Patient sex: F
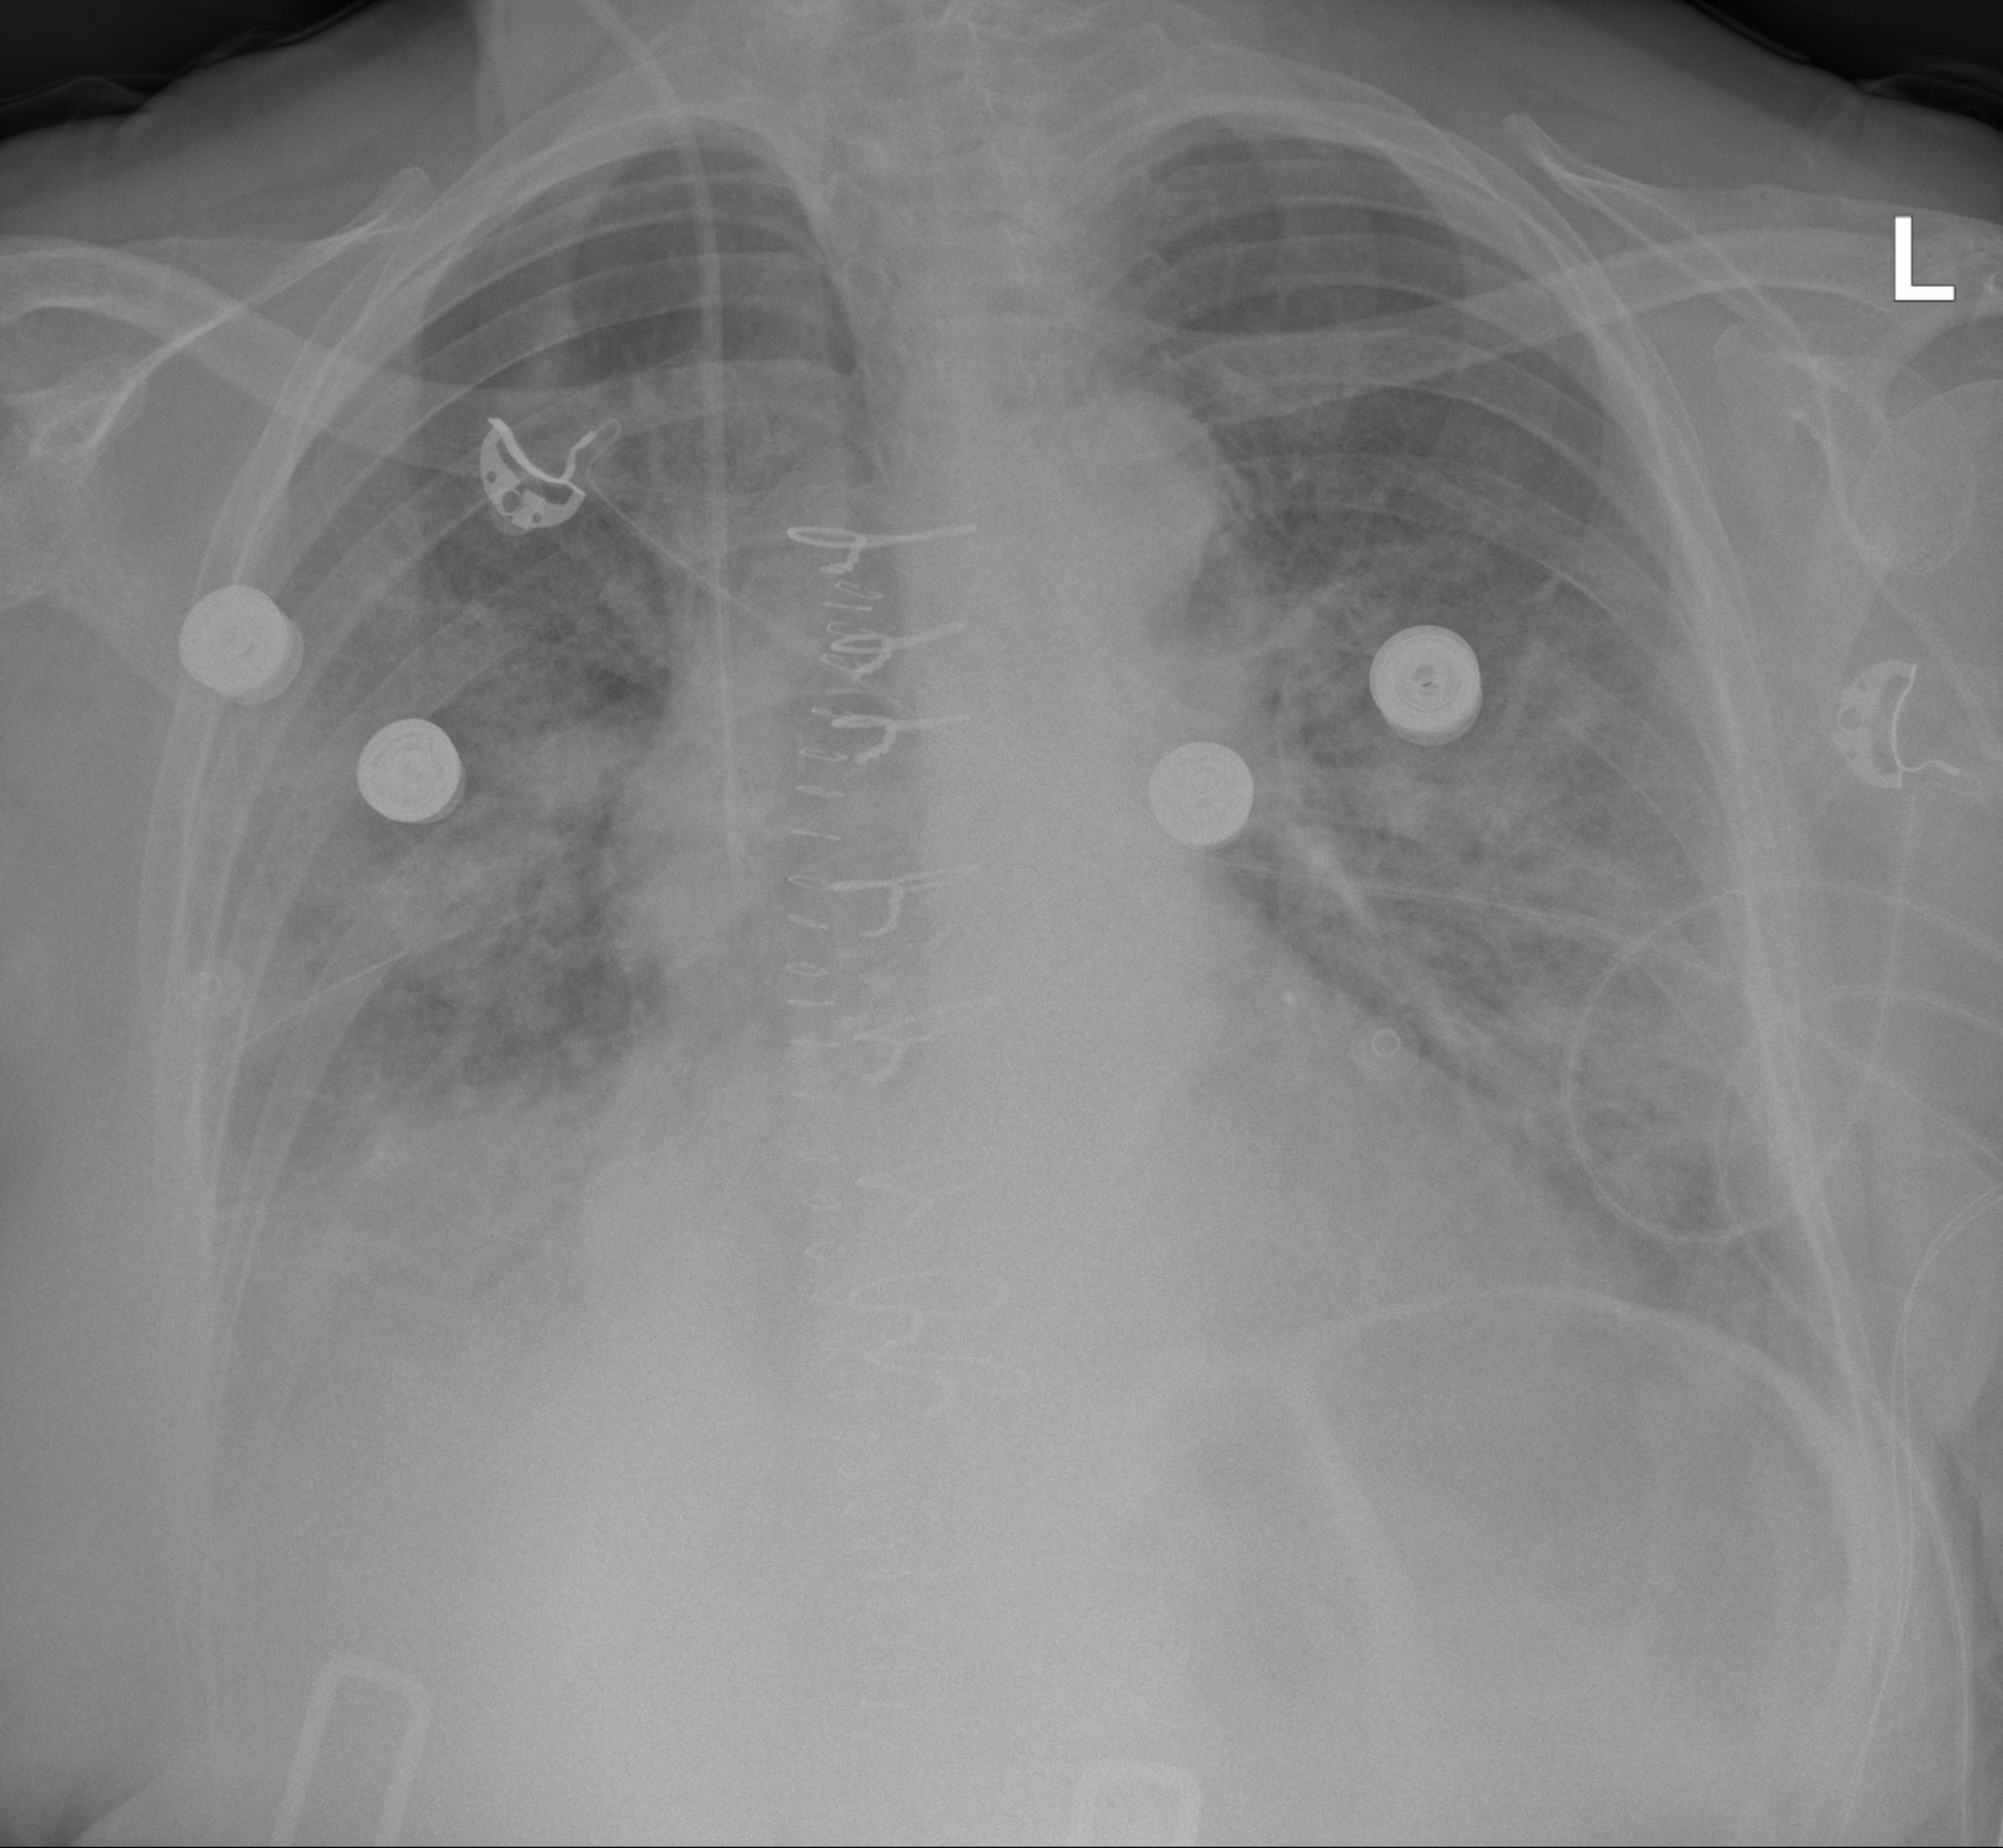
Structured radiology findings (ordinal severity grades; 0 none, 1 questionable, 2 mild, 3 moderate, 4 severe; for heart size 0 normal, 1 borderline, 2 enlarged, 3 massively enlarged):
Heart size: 2
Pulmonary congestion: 1
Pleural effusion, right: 2
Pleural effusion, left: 1
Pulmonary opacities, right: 3
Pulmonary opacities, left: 2
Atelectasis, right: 3
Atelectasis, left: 2